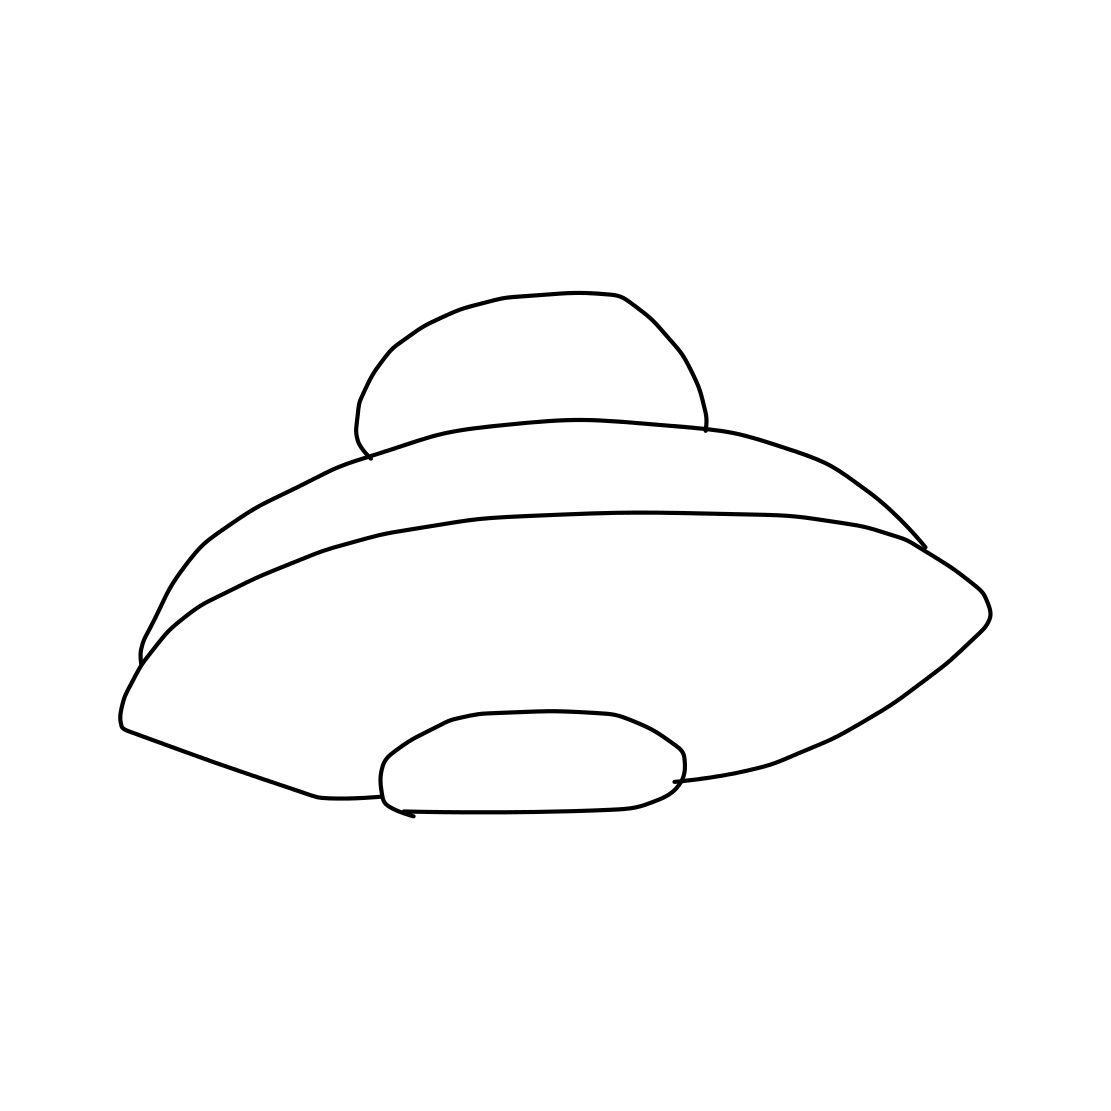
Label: flying saucer